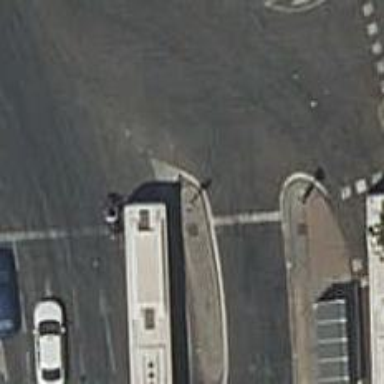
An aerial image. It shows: Road with traffic signals.